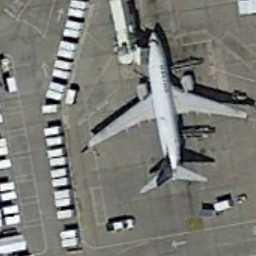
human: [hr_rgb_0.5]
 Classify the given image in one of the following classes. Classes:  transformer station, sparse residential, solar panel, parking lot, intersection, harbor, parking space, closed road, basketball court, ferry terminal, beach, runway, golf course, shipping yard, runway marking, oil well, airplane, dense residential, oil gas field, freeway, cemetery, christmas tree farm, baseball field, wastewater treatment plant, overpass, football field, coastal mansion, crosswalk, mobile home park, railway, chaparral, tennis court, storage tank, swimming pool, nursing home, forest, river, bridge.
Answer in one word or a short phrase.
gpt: airplane